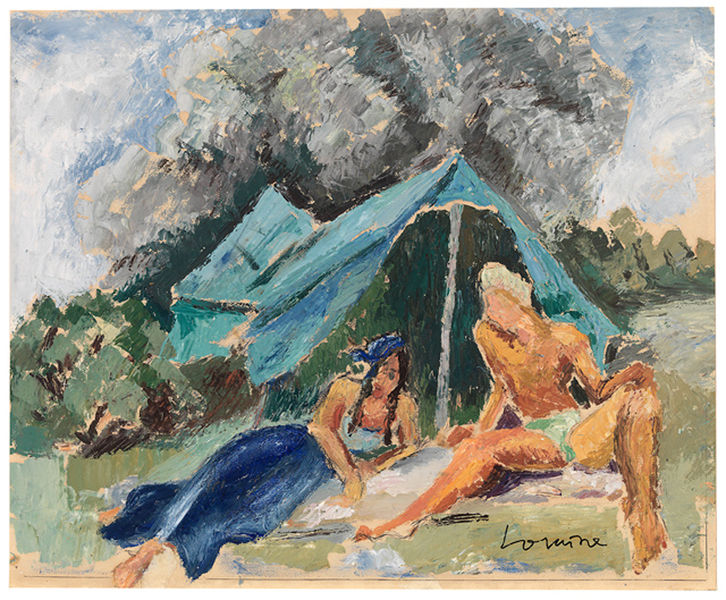
Titel: Two Campers, Two Campers
Künstler: Tatiana Loguine
Standort: Amherst (Massachusetts, USA)
Institution: Mead Art Museum, Amherst College
Schlagwörter: blue, hands, hat, black, face, figurative, green, grey, hair, painting, portrait, sit, skirt, woman, yellow, cloud, clouds, flesh, man, nude, sky, tree, girl, landscape, sun, trees, feet, bushes, impressionism, wilderness, expressionist, couple, scene, abstract, arms, art, signature, legs, impressionist, brush, figure, tent, lying, resting, paint, blurry, tan, camp, reclining, relax, marks, braid, painterly, camping, underwear, cool colors, loraine, brushmarks, stokes